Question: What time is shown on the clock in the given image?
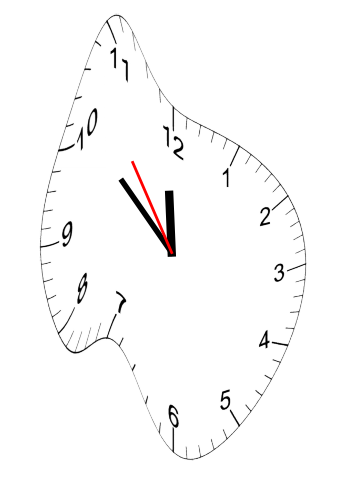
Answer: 11:51:54